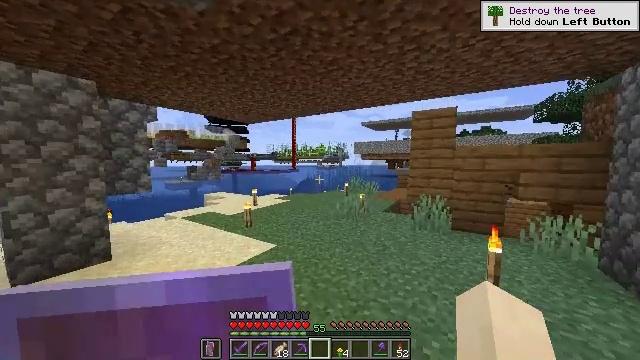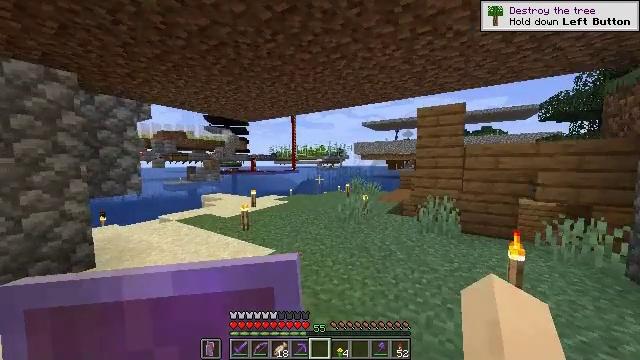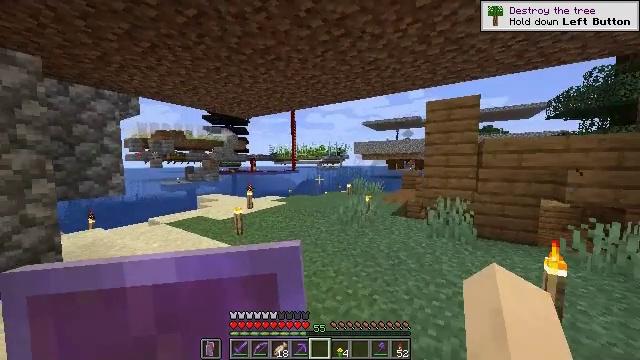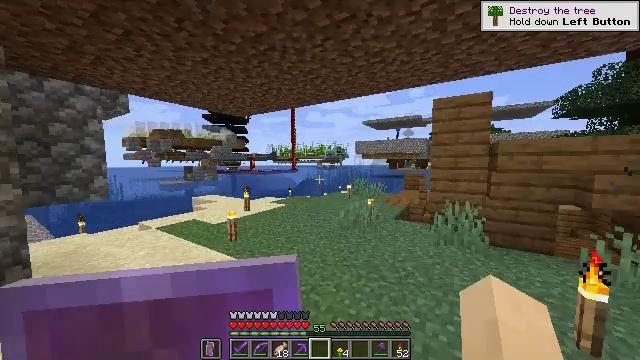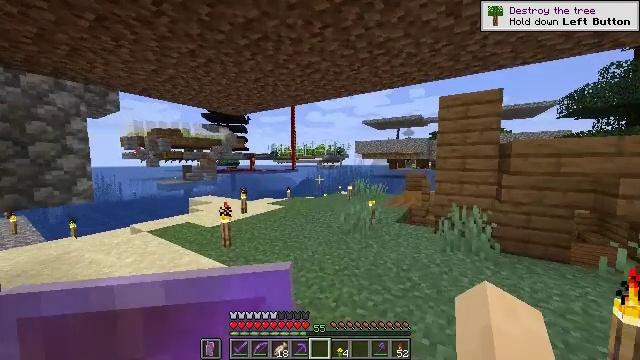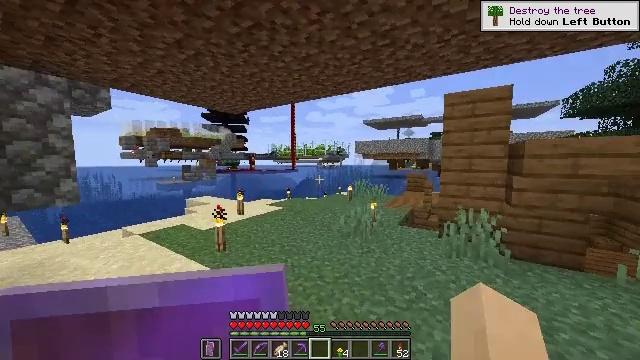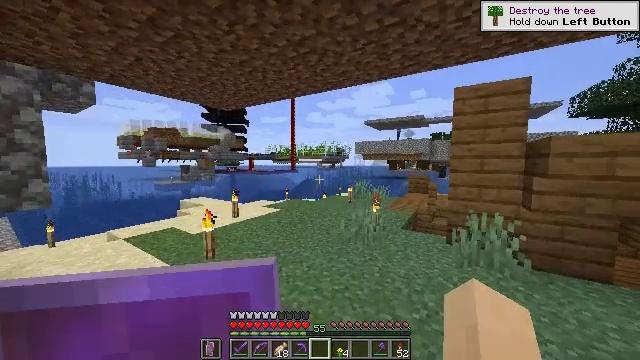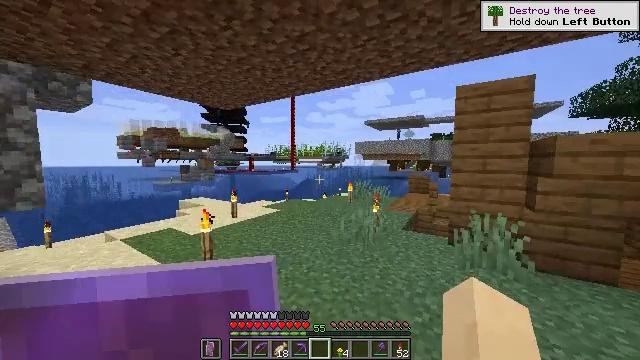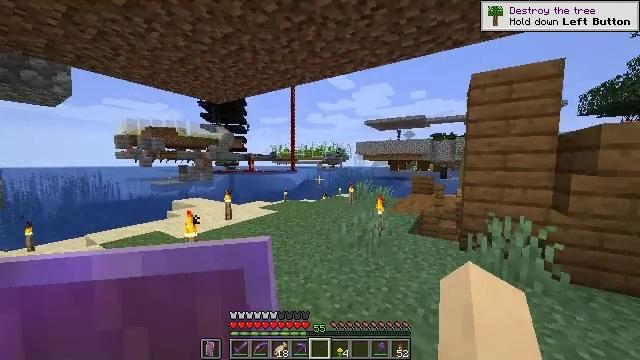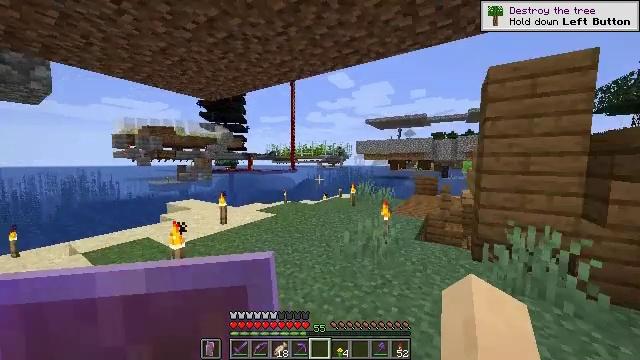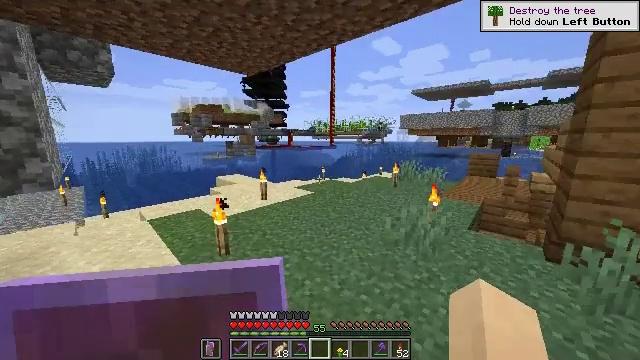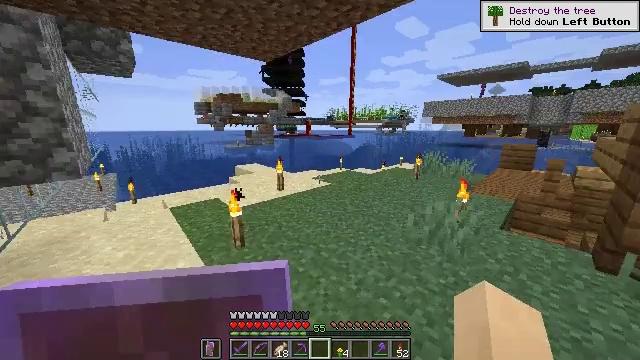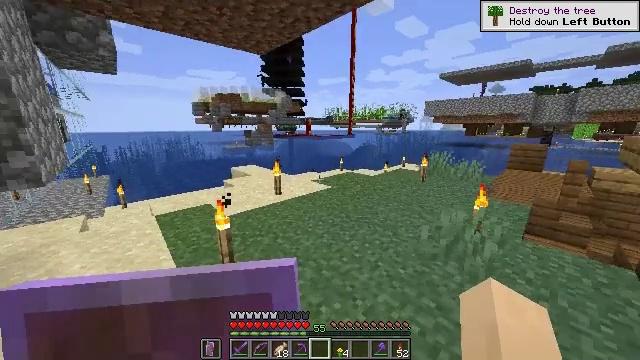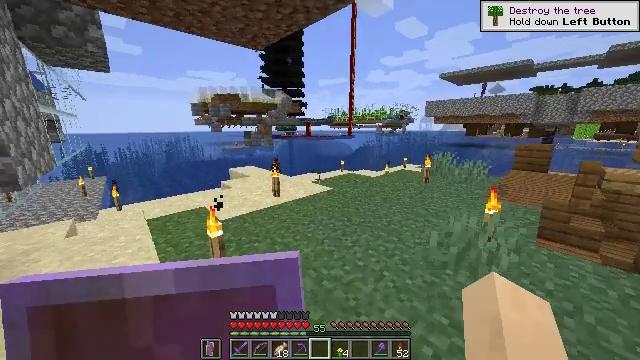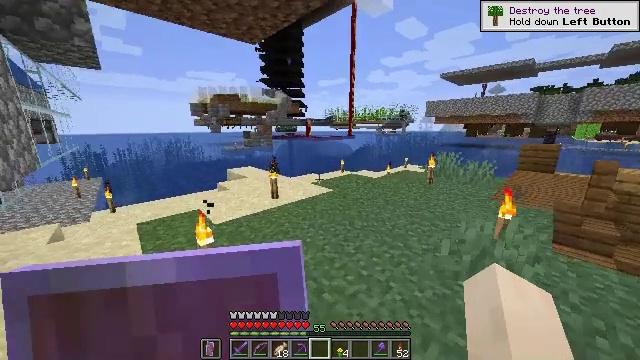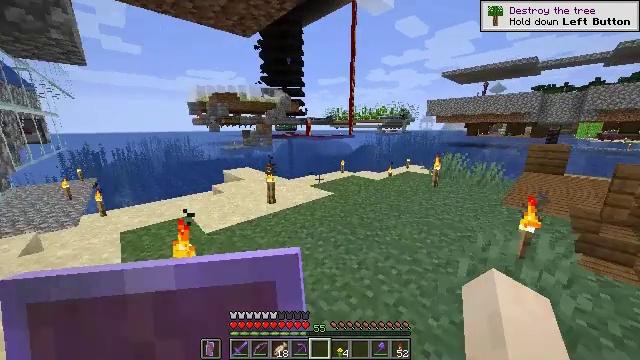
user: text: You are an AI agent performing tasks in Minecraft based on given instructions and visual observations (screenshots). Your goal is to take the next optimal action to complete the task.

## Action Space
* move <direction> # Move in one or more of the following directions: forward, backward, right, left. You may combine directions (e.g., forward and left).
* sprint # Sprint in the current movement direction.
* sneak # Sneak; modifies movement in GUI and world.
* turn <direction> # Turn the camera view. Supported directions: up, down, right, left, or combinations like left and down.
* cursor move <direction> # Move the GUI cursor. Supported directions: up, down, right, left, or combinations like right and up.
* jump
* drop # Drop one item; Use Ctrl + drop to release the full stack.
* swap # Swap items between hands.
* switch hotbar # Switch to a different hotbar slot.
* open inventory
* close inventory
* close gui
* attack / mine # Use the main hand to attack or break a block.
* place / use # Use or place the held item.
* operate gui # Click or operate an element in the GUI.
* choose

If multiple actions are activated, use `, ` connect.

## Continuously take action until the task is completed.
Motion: motion action
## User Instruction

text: Attack the sticky piston to retrieve it.
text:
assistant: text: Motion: move forward, sprint
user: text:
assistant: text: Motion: move forward, sprint
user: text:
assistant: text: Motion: move forward, sprint
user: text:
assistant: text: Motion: move forward, sprint
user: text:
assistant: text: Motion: move forward, sprint
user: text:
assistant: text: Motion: move forward, sprint
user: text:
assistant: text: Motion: move forward, sprint
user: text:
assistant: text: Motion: move forward, sprint
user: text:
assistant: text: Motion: move forward, sprint
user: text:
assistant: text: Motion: move forward, sprint, turn left and down
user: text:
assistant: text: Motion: move forward, sprint, turn left and down
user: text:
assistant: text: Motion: move forward, sprint
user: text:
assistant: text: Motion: move forward, sprint
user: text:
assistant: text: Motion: move forward, sprint
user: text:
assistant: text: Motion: move forward, sprint
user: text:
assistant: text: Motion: move forward, sprint
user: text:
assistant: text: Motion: move forward and move right, sprint
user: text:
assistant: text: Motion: move forward and move right, sprint
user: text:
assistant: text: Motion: move forward and move right, sprint
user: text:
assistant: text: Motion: move forward and move right, sprint
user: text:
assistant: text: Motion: move forward and move right, sprint
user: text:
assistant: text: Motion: move forward and move right, sprint
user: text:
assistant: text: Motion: move forward and move right, sprint
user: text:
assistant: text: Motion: move forward and move right, sprint
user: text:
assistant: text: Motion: move forward and move right, sprint
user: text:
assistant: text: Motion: move forward and move right, sprint
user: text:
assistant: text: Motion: move forward and move right, sprint
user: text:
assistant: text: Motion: move forward and move right, sprint
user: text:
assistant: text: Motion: move forward and move right, sprint
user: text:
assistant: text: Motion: move forward and move right, sprint